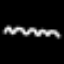
Label: squiggle